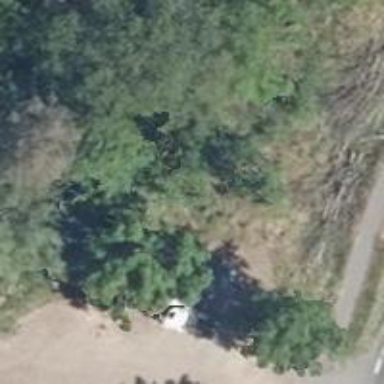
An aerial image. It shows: Picnic shelter provides comfortable rest area.